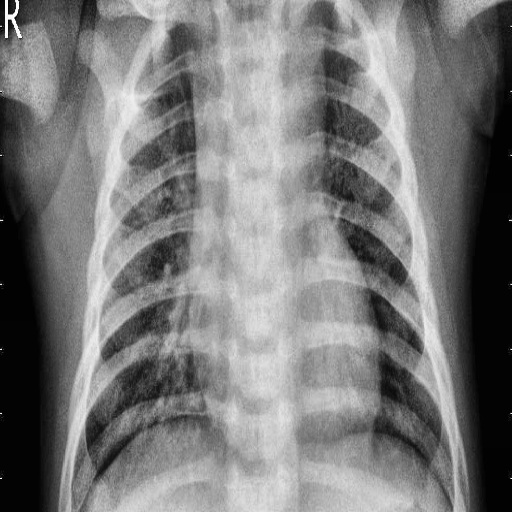
Finding: NORMAL